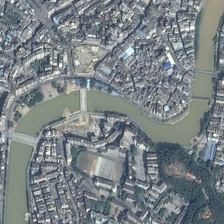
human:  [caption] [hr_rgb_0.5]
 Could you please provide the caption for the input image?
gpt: the river turns a s-shaped bend here and the flourishing city is located on both sides of the river .

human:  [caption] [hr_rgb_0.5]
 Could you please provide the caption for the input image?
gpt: many buildings are in two sides of a curved river with several bridges on it .

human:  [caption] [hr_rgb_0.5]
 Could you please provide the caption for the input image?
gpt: the river turns a s-shaped bend here and the flourishing city is located on both sides of the river .

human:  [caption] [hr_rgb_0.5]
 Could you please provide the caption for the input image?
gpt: many buildings are in two sides of a curved river with several bridges on it .

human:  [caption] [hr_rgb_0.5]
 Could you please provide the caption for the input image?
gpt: many buildings are in two sides of a curved river with several bridges on it .